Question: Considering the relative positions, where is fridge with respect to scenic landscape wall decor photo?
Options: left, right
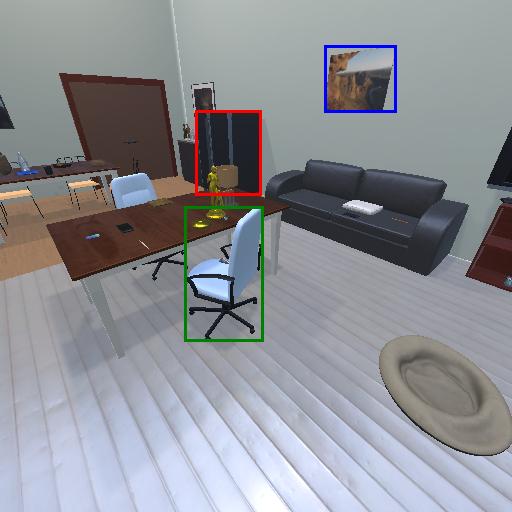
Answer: left